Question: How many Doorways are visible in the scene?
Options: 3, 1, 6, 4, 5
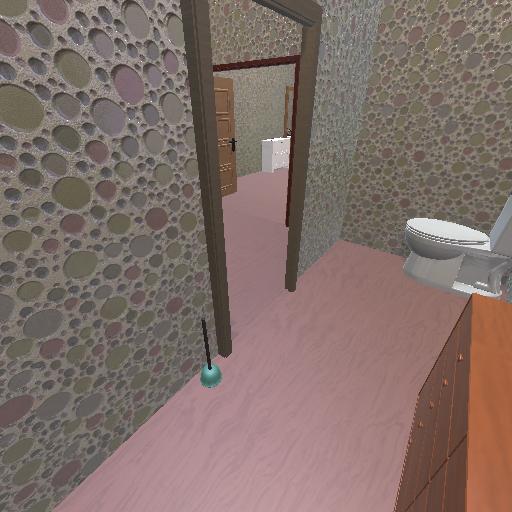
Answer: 3